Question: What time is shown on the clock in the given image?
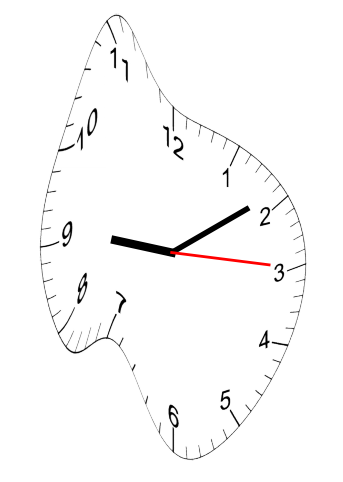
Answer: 09:09:15